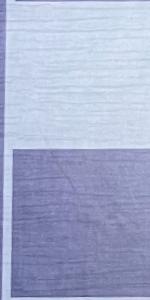
Label: Empty